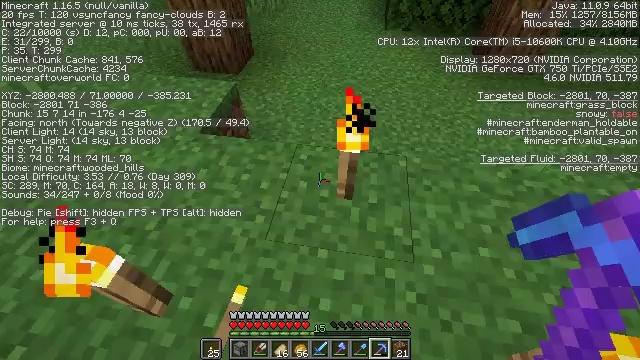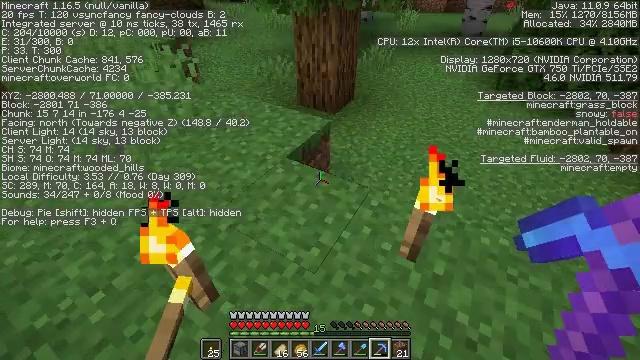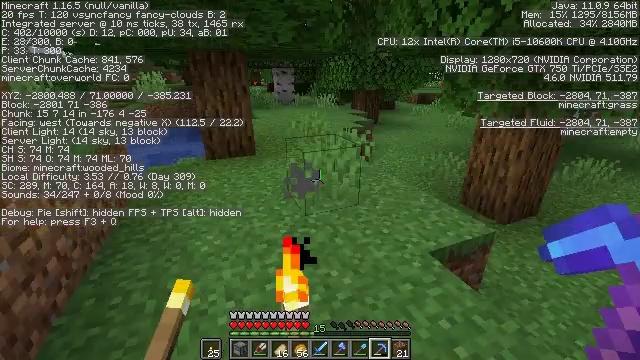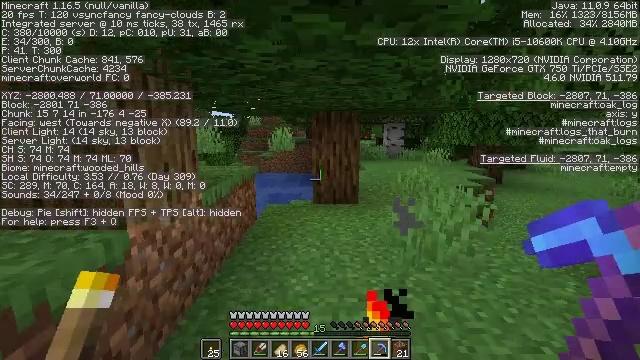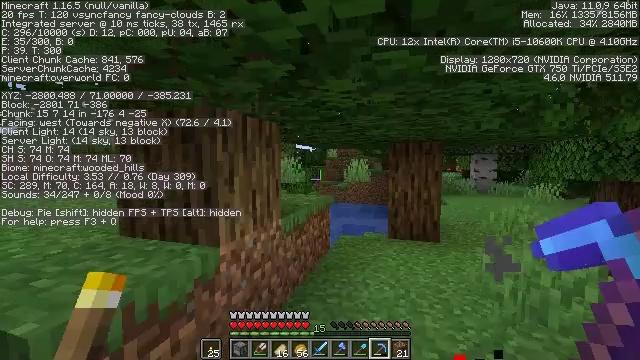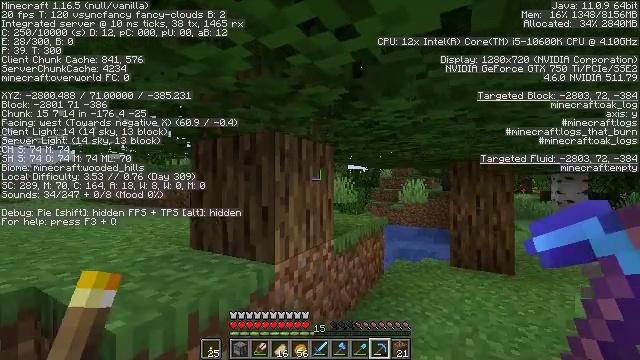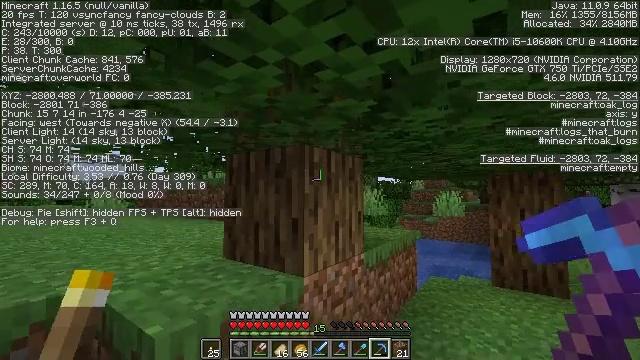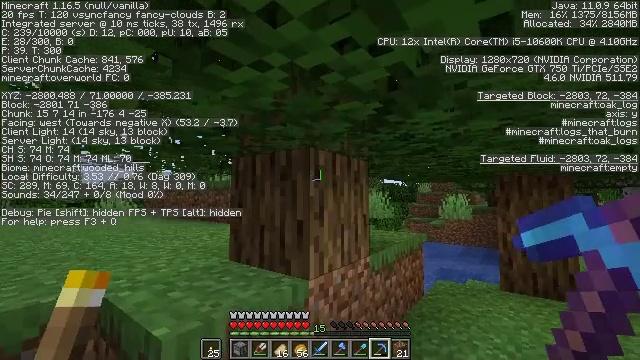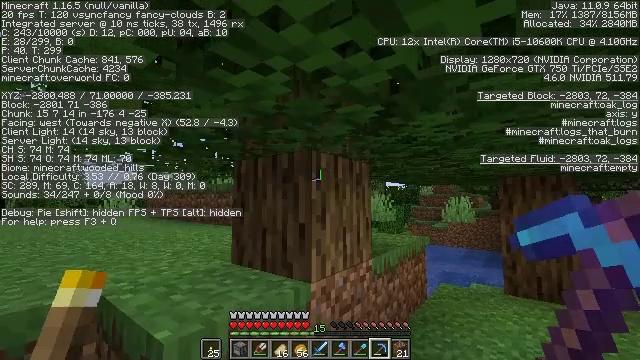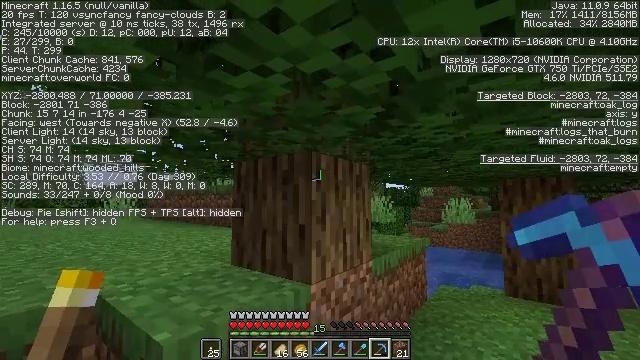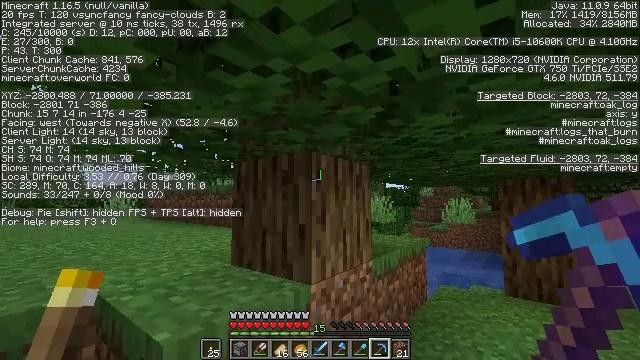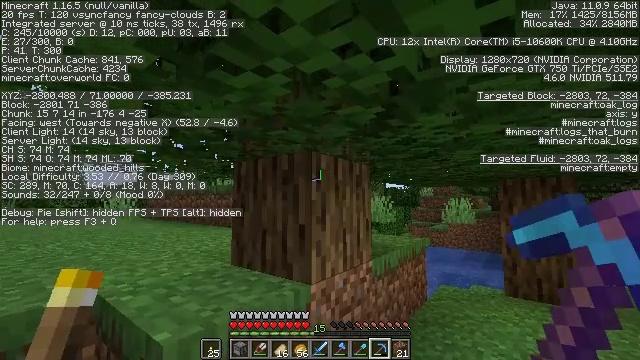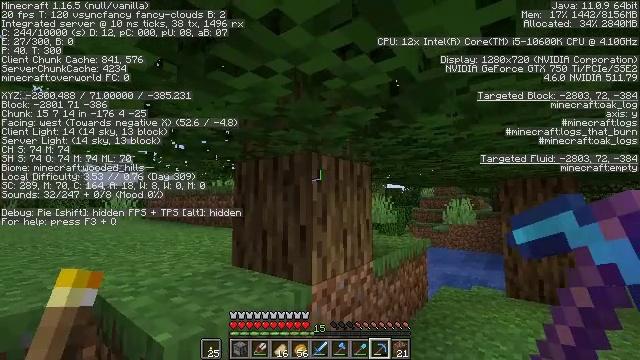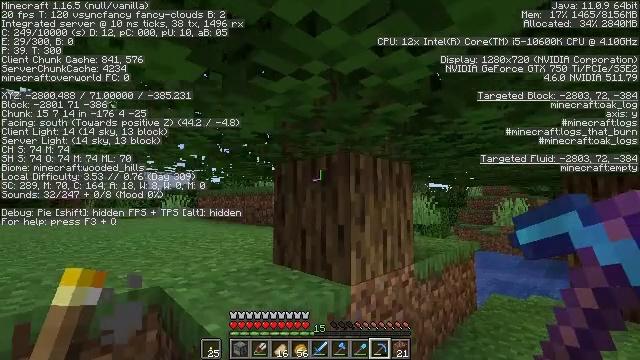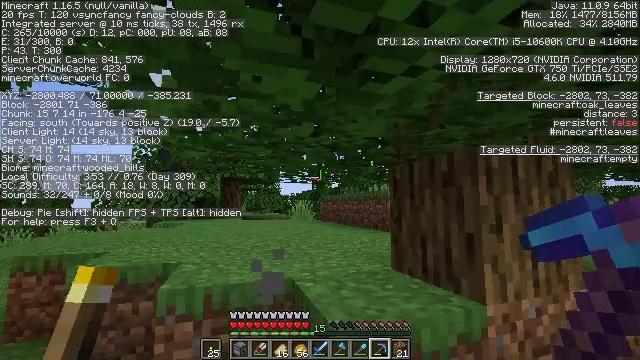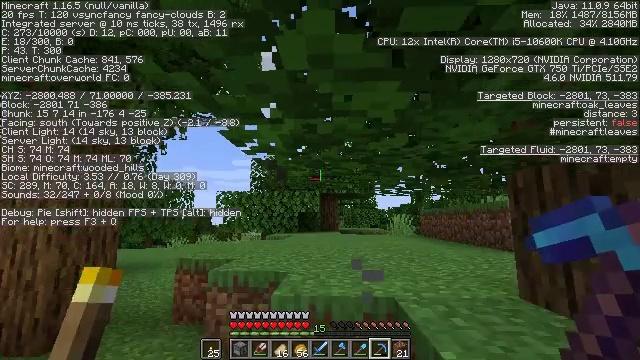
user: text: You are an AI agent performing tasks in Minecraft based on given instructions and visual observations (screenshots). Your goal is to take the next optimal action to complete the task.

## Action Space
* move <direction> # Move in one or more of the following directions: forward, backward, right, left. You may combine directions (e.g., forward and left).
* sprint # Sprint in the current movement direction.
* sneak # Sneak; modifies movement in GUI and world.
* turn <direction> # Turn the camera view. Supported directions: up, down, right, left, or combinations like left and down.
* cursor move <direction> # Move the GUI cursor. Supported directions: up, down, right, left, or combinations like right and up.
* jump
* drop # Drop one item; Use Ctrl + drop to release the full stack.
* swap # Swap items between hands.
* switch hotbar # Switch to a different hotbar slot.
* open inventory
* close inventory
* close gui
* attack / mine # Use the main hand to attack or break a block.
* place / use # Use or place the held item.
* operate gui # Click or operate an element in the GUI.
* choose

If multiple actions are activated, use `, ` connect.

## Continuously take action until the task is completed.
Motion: motion action
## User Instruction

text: Remove oak leaves from branches.
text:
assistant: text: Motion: turn left and up
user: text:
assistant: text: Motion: turn left and up
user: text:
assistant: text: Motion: turn left and up
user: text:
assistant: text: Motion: turn left and up
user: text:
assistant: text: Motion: turn left and up
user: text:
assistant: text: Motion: turn left and up
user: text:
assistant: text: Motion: turn left
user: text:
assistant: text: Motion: no_op
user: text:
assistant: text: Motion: no_op
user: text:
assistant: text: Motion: no_op
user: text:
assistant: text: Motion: no_op
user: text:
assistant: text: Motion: no_op
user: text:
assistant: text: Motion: turn left
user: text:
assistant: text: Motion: turn left
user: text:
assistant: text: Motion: turn left and up
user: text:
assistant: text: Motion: turn left
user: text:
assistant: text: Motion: turn left
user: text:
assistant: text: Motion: no_op
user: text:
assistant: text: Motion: no_op
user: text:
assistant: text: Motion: no_op
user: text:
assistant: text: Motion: no_op
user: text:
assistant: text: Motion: no_op
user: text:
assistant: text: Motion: no_op
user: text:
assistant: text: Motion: no_op
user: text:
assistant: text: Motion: no_op
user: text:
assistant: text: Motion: turn right and up
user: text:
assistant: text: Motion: turn right and up
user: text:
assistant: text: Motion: turn right and up
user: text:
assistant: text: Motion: turn left and up
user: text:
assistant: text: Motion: turn left and up